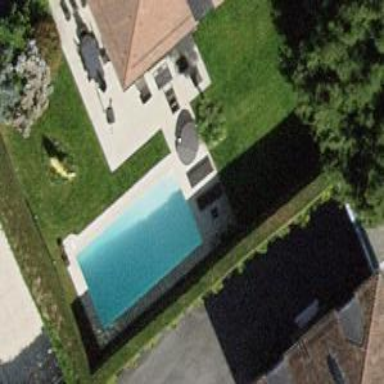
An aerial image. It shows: Swimming pool located in leisure land.